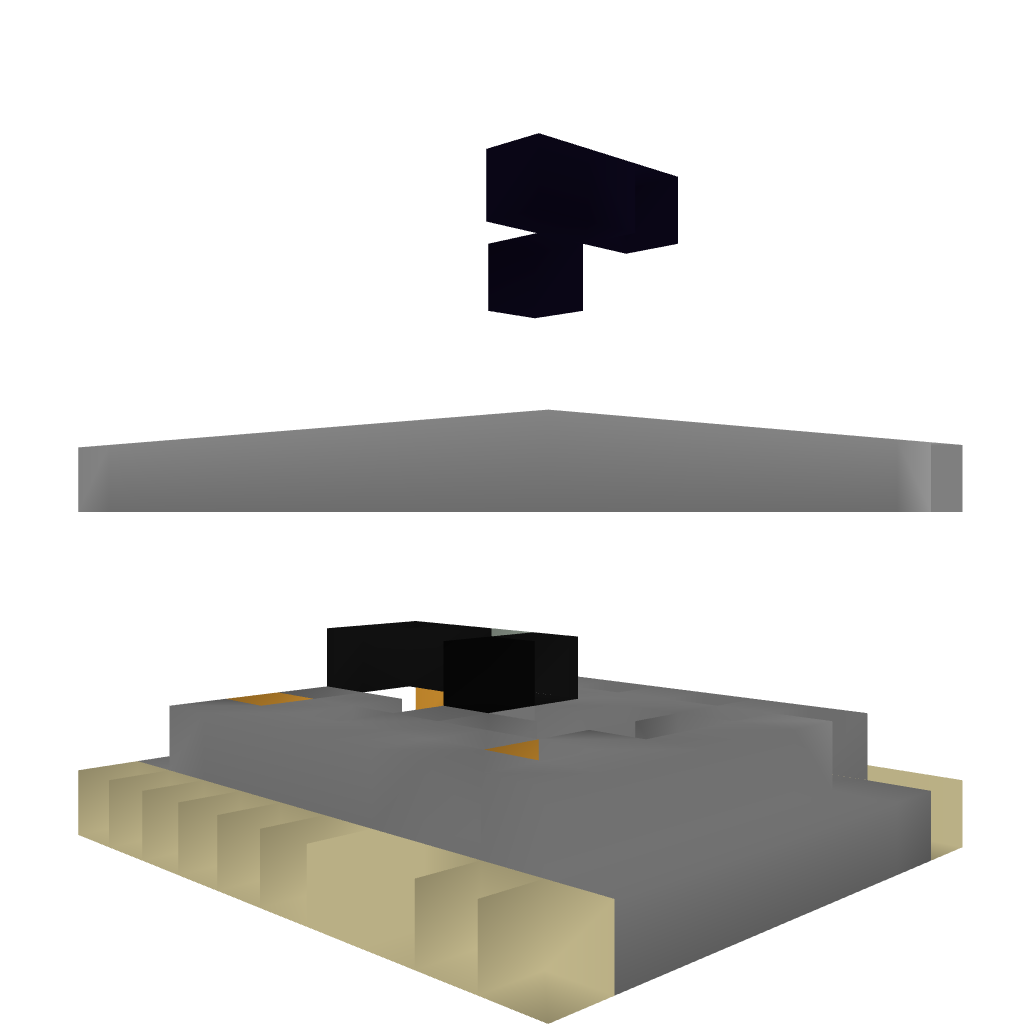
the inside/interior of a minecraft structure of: Cobblestone Generator